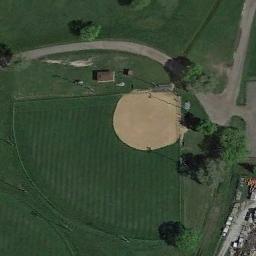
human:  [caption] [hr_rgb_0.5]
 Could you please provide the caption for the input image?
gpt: There is a white house on the edge of the baseball field .

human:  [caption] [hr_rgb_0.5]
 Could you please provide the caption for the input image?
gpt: The baseball diamond is surrounded by grass .

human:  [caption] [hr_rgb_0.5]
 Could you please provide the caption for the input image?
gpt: There is a baseball diamond in the grass .

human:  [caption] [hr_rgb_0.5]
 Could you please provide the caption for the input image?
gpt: A baseball diamond on the lawn with some trees .

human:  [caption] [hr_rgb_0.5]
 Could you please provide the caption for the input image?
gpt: There is a baseball diamond in the middle of grass .